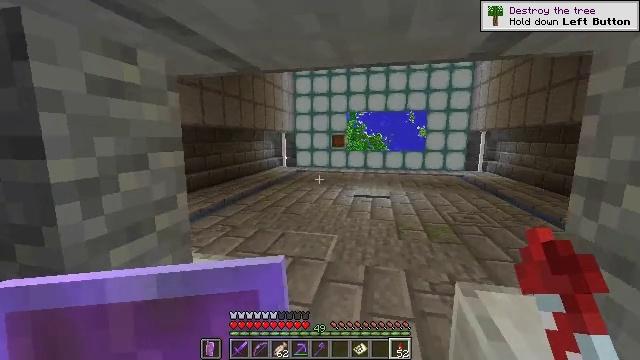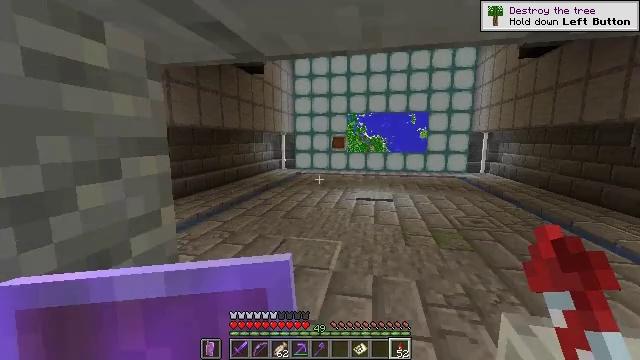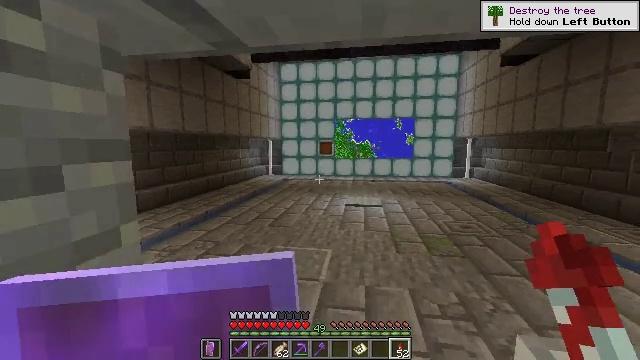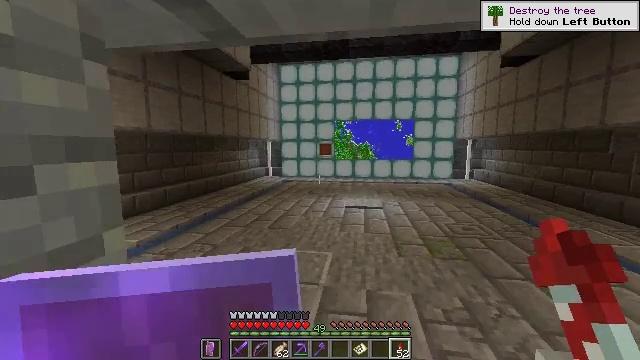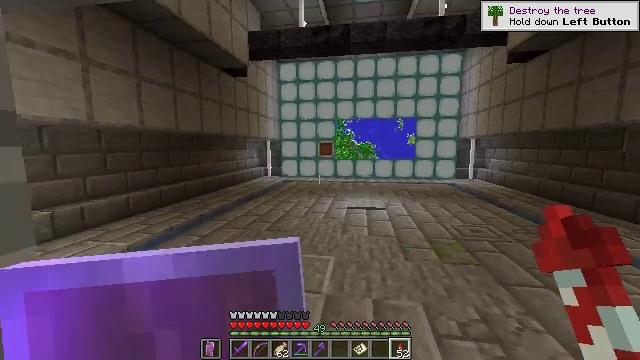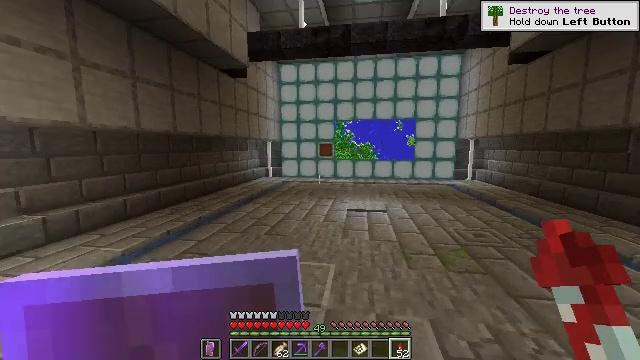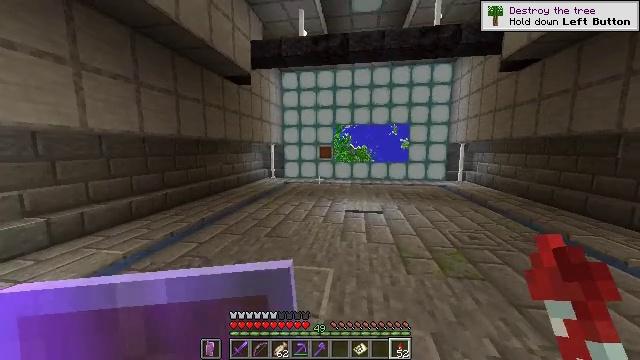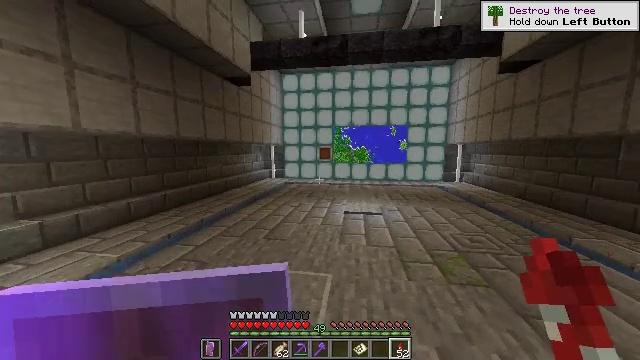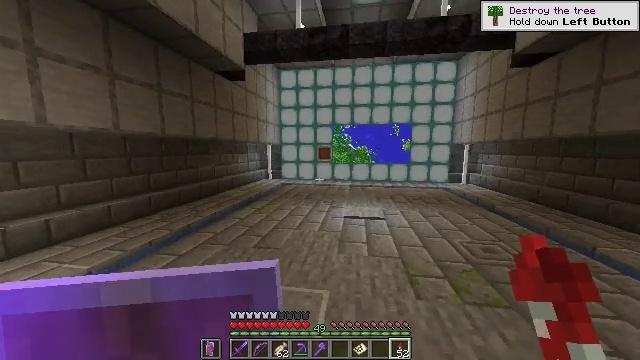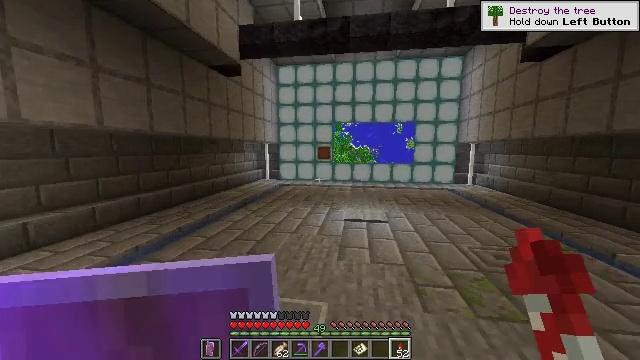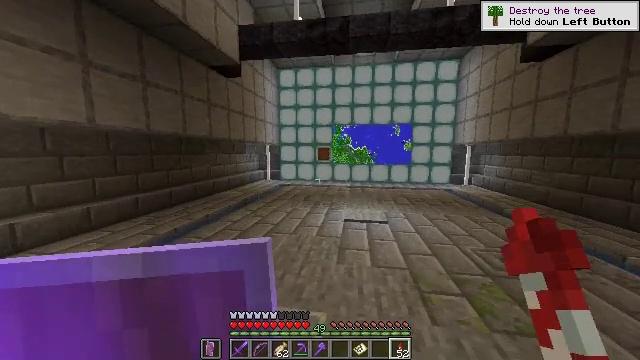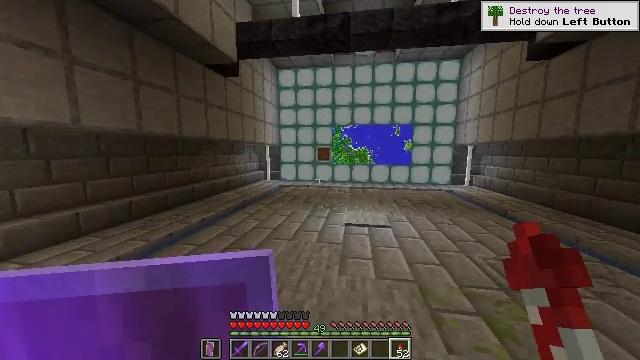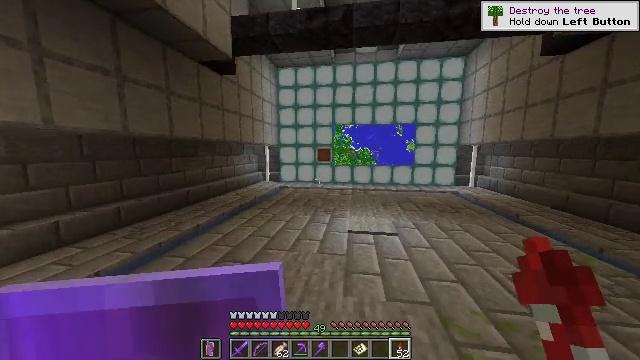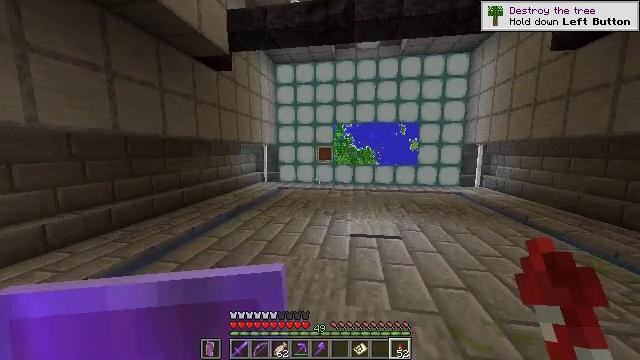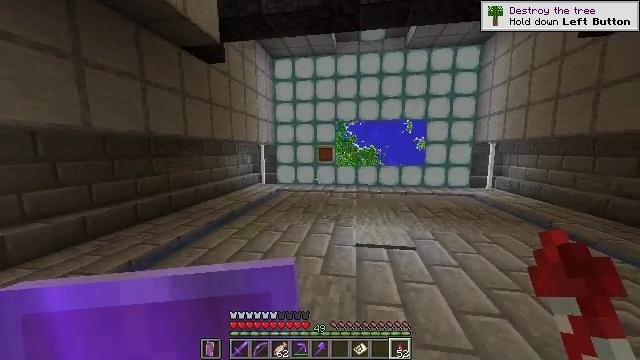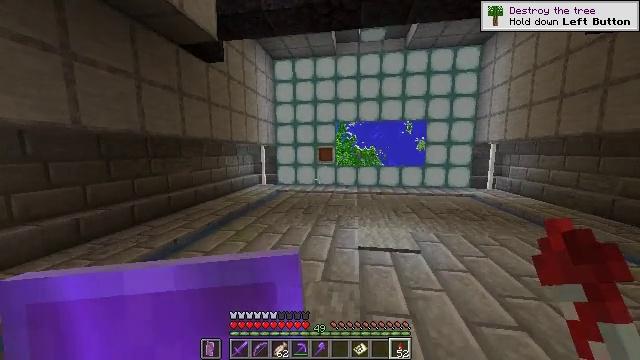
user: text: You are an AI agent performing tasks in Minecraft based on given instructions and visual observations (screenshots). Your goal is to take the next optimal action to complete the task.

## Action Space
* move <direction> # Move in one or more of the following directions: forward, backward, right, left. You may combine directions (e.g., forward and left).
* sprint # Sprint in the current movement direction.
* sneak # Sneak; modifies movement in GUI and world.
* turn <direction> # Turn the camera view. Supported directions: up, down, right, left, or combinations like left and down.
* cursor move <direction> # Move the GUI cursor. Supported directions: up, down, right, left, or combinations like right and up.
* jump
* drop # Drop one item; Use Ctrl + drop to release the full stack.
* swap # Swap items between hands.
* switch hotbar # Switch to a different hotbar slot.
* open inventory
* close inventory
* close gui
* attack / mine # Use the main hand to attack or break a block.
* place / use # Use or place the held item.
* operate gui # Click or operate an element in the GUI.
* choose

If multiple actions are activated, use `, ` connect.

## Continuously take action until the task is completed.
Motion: motion action
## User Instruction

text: Dismantle the sticky piston for reuse.
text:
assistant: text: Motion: move forward
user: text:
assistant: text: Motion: move forward, turn right and up
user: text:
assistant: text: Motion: move forward
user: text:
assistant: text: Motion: move forward, sprint
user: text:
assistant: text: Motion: move forward, sprint
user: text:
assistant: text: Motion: move forward, sprint
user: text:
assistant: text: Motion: move forward, sprint
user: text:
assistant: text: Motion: move forward, sprint
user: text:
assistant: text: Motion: move forward, sprint
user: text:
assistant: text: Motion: move forward, sprint
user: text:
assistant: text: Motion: move forward, sprint
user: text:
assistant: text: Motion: move forward, sprint
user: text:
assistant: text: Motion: move forward, sprint
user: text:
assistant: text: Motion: move forward, sprint
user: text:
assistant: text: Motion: move forward, sprint
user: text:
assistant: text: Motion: move forward, sprint
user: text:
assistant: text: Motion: move forward, sprint
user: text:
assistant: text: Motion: move forward, sprint
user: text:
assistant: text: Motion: move forward, sprint
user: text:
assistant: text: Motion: move forward, sprint
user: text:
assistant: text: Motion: move forward, sprint
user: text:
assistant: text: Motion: move forward, sprint
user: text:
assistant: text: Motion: move forward, sprint
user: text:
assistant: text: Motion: move forward, sprint
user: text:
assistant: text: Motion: move forward, sprint
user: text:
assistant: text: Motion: move forward, sprint
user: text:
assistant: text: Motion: move forward, sprint
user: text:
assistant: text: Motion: move forward, sprint
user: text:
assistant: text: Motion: move forward, sprint
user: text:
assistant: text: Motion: move forward, sprint